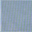
Piece: xx